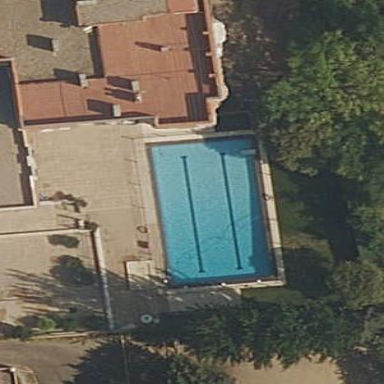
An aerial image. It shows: Swimming pool located in leisure land.